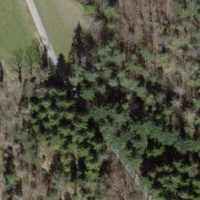
EUNIS habitat code: 44
Species observed at this site:
Gonepteryx rhamni